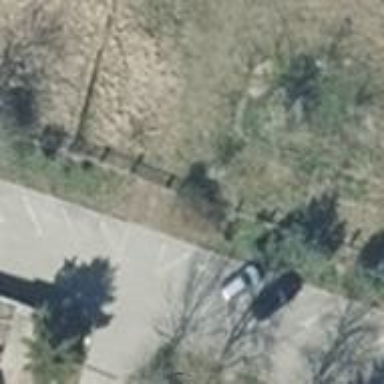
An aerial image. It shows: Parking area with surface.